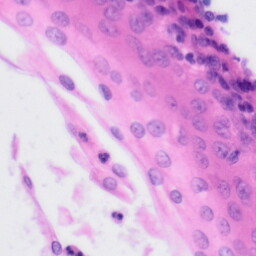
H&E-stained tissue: Tonsil